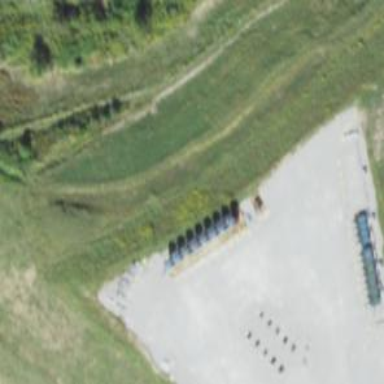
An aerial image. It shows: Storage tank that is man-made.